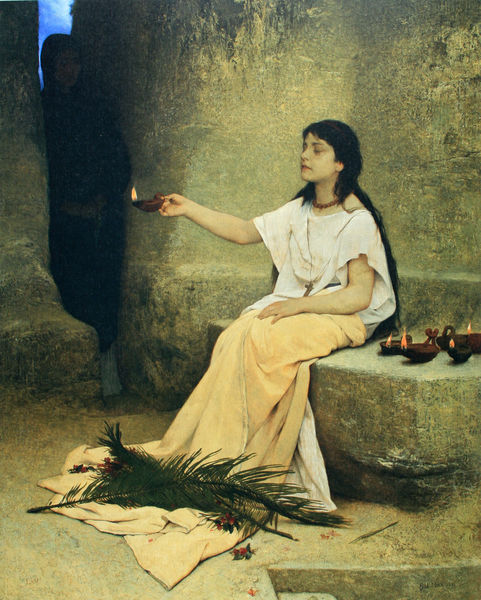
Titel: Licht!
Künstler: Gabriel von Max
Standort: Regensburg
Institution: Kunstforum Ostdeutsche Galerie
Schlagwörter: blau, dunkel, felsen, feuer, gemälde, himmel, kopf, mann, schatten, umhang, weiß, frauen, gelb, grün, mädchen, ocker, sitzen, äste, blumen, bunt, frau, frisur, haar, hell, kleid, lampe, lampen, licht, lichter, marmor, nacht, pfeiler, schwarz, säulen, blüten, dame, tuch, beige, alt, hemd, wand, architektur, arm, augen, federn, inkarnat, mensch, schale, stein, steine, bildnis, portrait, porträt, öl, ast, kalt, strauch, zweige, boden, figur, gewand, haare, sitzend, decke, höhle, lippen, schiff, düster, gasse, farben, fels, kette, mauer, farbe, schlucht, hof, bank, beobachter, weib, draussen, zopf, kerze, lciht, kerzen, farn, palme, palmwedel, stufen, wedel, geschlossen, lider, versteckt, schwarze haare, hinterhof, blind, erschrecken, flamme, helligkeit, durchblick, kreuz, flammen, verkäuferin, tanne, beten, gebet, altar, neu, palmzweig, erleuchtet, öllampe, gefängnis, kerker, anbieten, mauern, christlich, karg, andacht, grotte, palmen, tempel, bettlerin, bote, mystik, lichtschein, steinbank, knecht, schiffchen, palmblätter, fran, öllampen, spalt, blinde, priesterin, trance, palmsonntag, palmenwedel, lämpchen, opfern, ölkännchen, gefängniss, alskette, öllämpchen, götin, kreuzkette, steinsitz, flämme, mysthik, steinabsatz, geschlosssen, schwarz haare, weißes geand